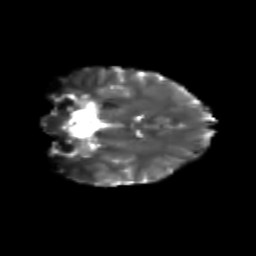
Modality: T2w
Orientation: coronal
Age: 20
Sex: female
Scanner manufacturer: siemens
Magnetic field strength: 3 T
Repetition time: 3.5 s
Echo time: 0.113 s